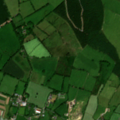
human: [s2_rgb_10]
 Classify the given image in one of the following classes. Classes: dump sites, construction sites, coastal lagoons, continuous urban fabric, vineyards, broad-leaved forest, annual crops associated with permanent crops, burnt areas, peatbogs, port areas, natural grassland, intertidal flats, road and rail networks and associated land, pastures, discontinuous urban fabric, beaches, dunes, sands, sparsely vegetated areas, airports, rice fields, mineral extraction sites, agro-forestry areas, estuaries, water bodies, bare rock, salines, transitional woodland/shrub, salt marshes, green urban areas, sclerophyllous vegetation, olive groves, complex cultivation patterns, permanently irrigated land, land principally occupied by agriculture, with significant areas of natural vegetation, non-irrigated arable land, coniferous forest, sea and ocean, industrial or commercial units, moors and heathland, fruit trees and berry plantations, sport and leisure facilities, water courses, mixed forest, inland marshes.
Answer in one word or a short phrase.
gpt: pastures, coniferous forest